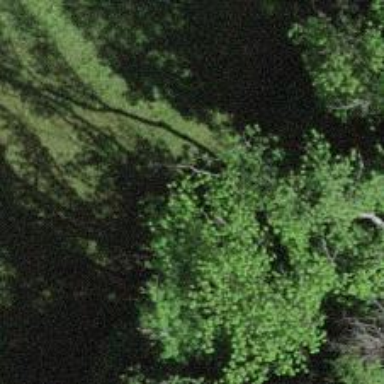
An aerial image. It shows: Forest.